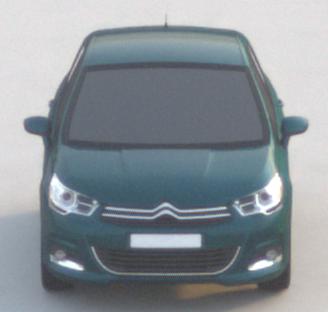
Make: Citroen
Model: C4 VTi 95
Detailed model: C4 (II)
Model produced from: 2012/08
Model produced until: 2013/06
Doors: 5
Color: blue
Road condition: dry road
Daytime: sunrise or sunset
Contrast: low contrast